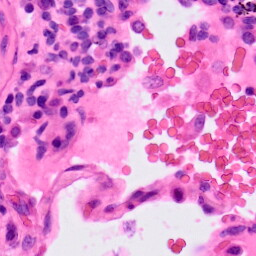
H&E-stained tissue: Lung